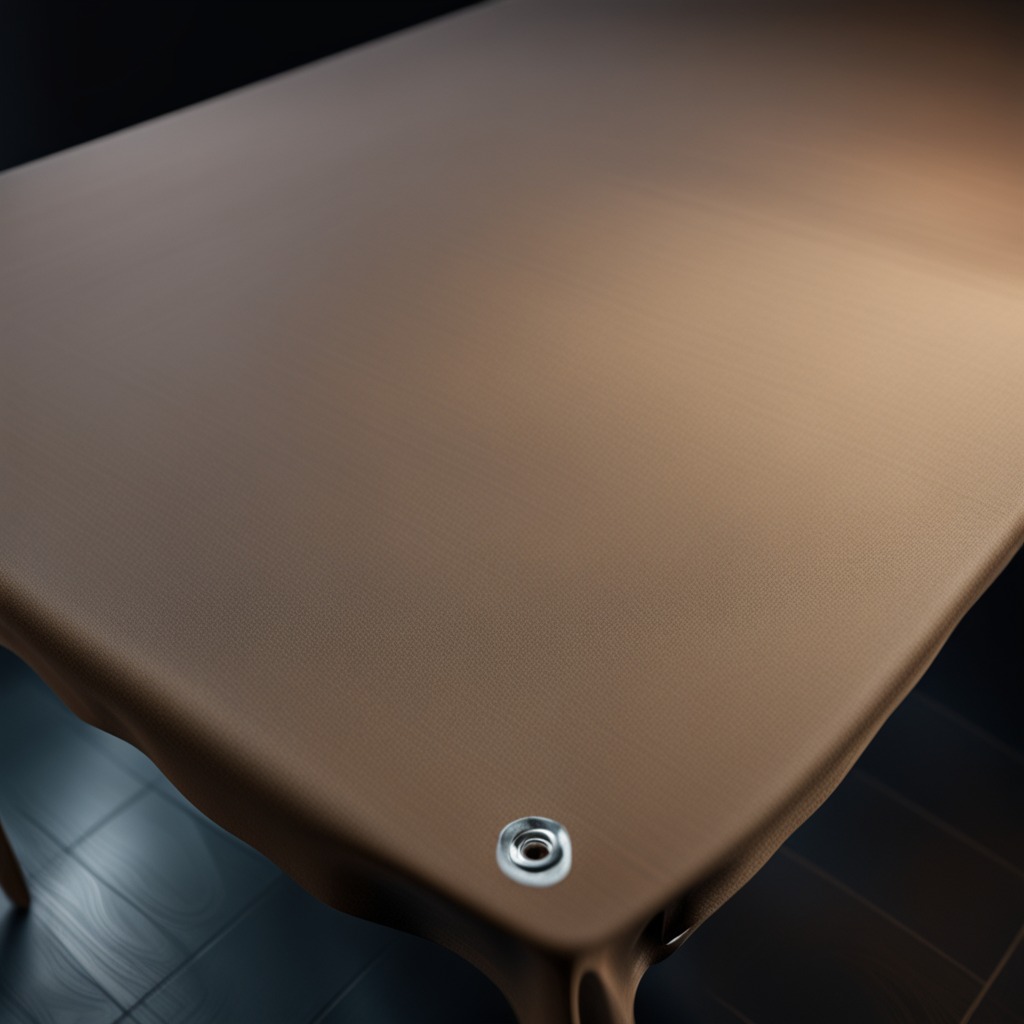
A metal nut lies on the wooden table.